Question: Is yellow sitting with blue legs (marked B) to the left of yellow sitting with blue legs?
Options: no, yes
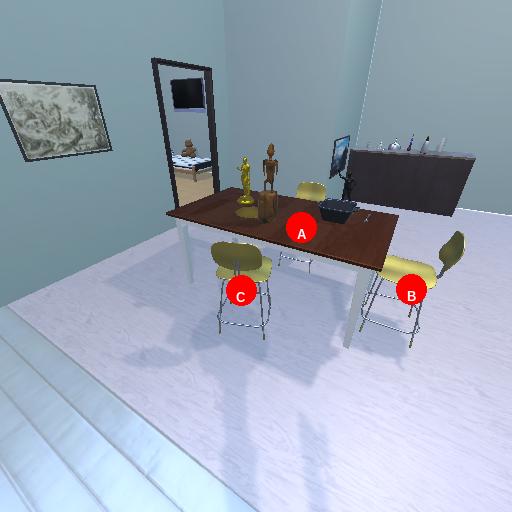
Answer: no